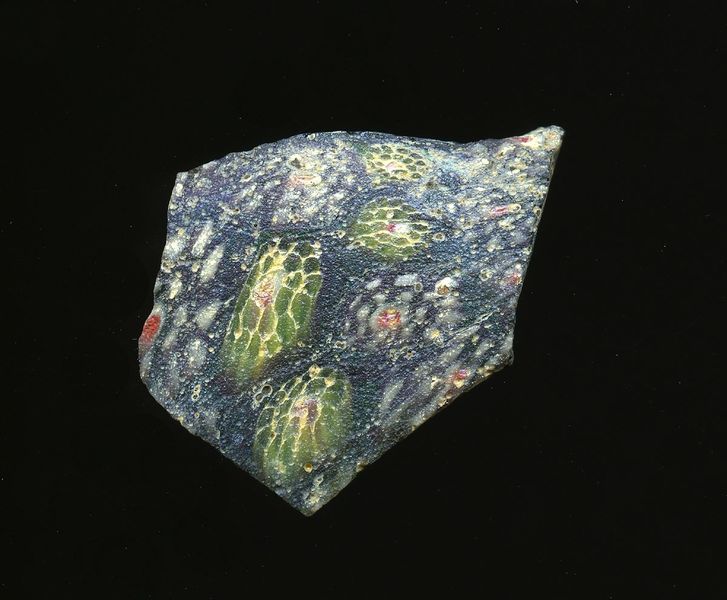
Titel: Fragment eines Gefäßes
Standort: Hamburg
Institution: Museum für Kunst und Gewerbe Hamburg
Schlagwörter: glas, antike, technik, fragment, kaiserzeit, aufbewahrung, blumenornamente, schankgeschirr, gefäß, behälter, frühe kaiserzeit, prinzipat, römische, millefiori, mittlere, späte